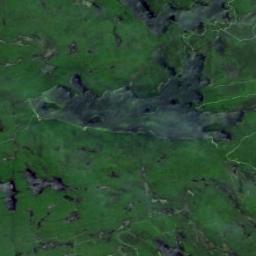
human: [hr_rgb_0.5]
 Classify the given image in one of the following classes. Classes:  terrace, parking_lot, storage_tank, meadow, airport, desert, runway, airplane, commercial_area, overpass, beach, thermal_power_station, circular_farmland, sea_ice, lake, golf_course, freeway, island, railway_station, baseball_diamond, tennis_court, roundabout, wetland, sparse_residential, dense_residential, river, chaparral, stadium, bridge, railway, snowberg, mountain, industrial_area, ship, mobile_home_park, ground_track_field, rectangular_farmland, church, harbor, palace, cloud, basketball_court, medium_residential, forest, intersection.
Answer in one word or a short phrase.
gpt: wetland